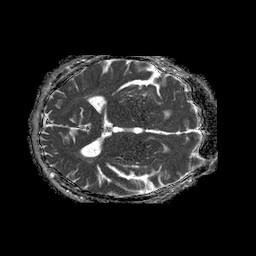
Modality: ADC
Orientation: axial
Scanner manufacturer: philips
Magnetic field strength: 1.5 T
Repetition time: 4.6 s
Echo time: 0.09059 s